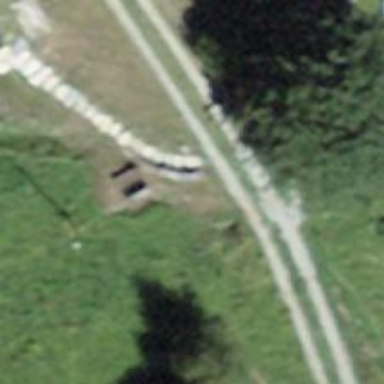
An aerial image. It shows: Set of steps on the road.